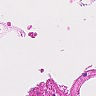
Metastatic tissue present: no